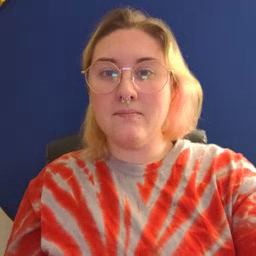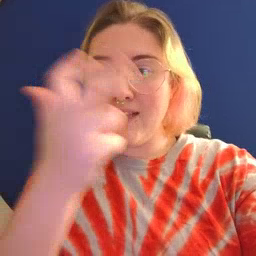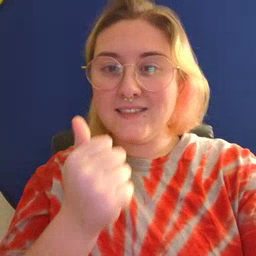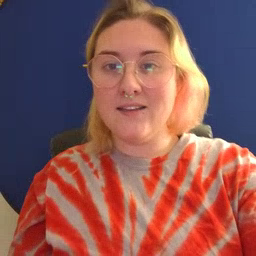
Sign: pizza